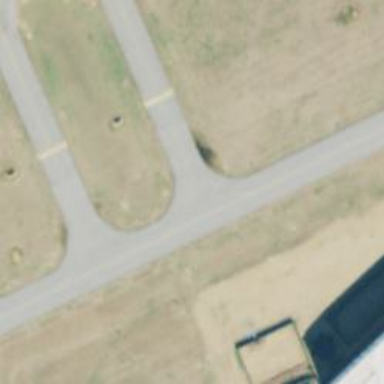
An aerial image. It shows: Asphalt taxiway at the airport.